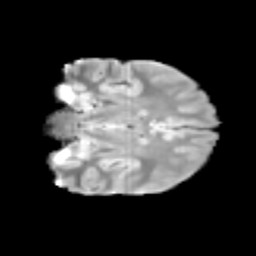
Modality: T2w
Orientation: coronal
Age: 13
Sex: male
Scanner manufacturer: siemens
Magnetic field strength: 3 T
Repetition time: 3.8 s
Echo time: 0.07 s